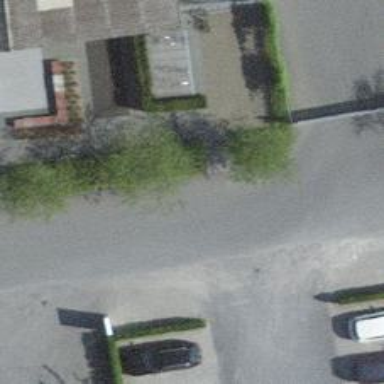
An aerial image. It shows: Parking aisle designated as service road.